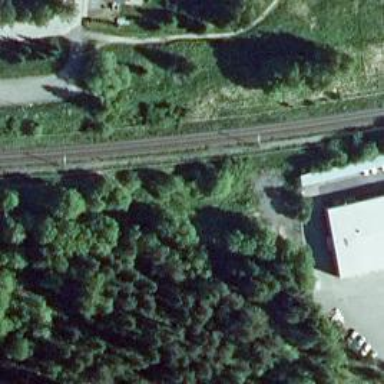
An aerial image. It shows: Railway track with continuous electrified contact lines.